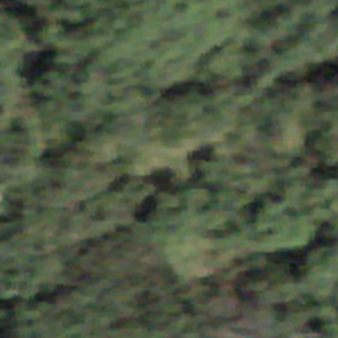
Label: other